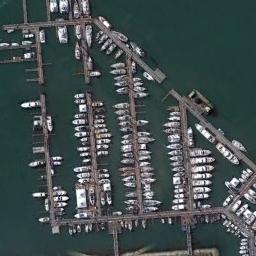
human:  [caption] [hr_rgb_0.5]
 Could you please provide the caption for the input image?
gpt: The harbor has lots of neatly docked boats and the color of the waters is green .

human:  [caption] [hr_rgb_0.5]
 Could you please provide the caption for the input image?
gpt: Many yachts are neatly arranged on the sea side of the harbor .

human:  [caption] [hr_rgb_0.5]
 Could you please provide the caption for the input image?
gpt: There are many ships in the harbor .

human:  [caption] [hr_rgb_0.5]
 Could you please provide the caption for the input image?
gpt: Several cars were parked on the harbor shore .

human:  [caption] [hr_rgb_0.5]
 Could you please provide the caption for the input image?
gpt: There are many ships at the harbor .